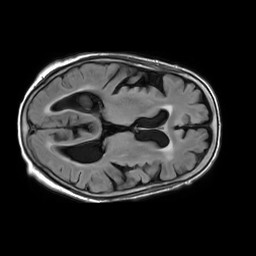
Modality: FLAIR
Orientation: axial
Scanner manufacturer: philips
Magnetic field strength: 1.5 T
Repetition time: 10 s
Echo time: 0.11 s